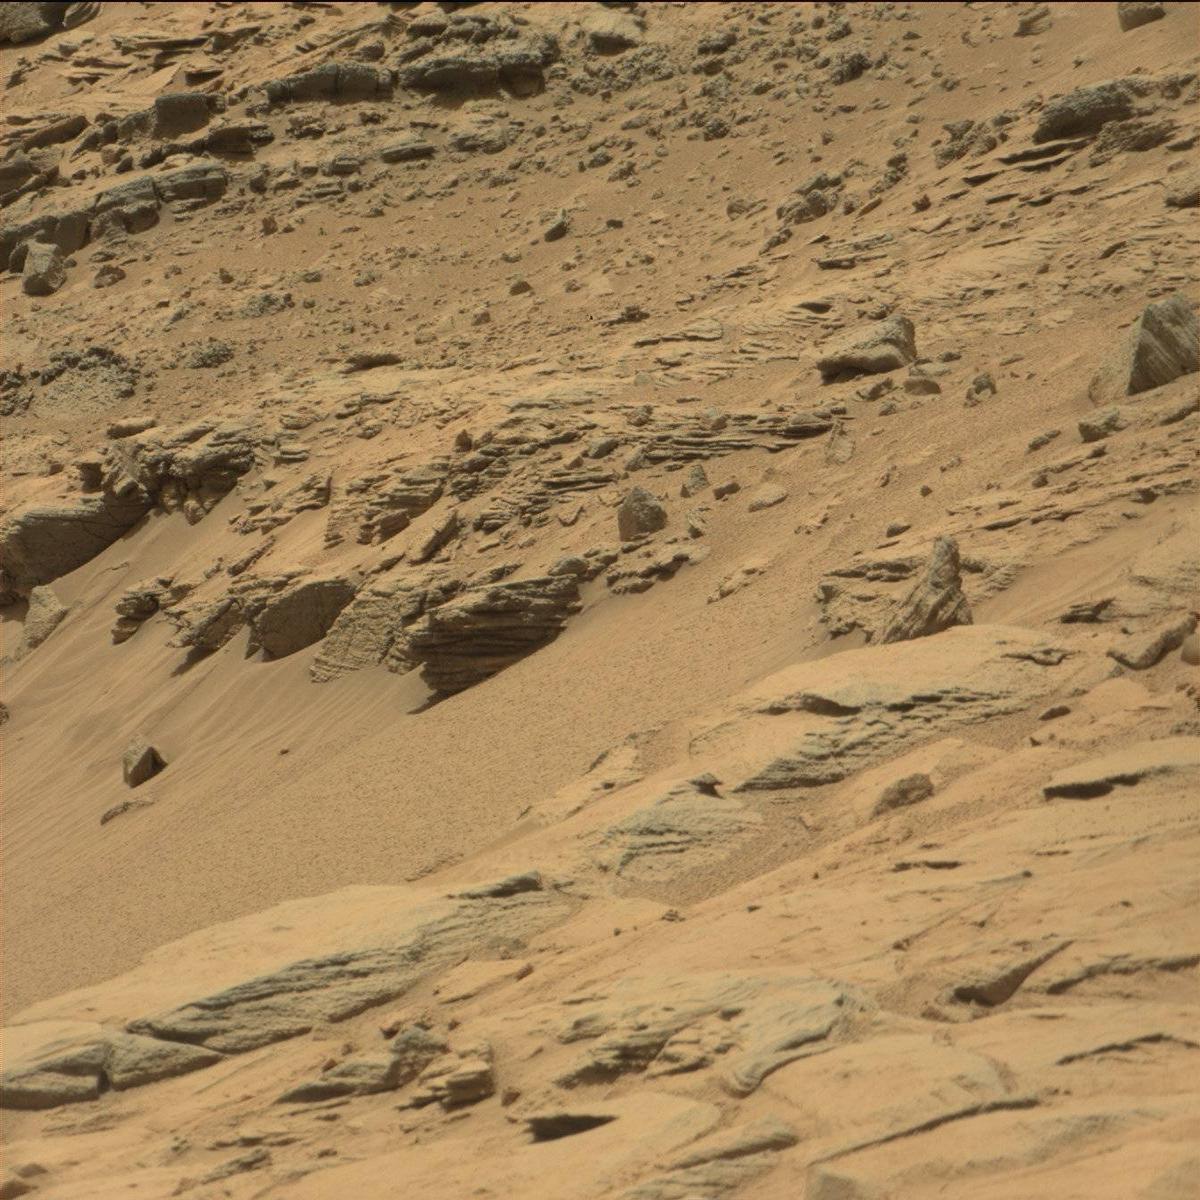
Terrain classes present: Bedrock, Sand / Soil